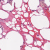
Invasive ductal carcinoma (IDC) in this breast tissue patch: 0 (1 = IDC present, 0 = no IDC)